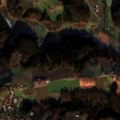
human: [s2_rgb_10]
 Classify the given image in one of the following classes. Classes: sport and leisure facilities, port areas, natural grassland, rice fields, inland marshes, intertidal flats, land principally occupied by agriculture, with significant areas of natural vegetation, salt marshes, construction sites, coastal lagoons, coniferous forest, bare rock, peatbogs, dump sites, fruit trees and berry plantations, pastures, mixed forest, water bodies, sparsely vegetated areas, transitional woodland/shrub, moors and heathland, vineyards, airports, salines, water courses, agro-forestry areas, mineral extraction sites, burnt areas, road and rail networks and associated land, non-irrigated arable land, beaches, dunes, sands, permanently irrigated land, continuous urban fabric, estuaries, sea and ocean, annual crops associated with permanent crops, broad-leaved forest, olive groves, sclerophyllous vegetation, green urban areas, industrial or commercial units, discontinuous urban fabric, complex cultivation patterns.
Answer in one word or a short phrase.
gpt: discontinuous urban fabric, non-irrigated arable land, pastures, complex cultivation patterns, broad-leaved forest, mixed forest